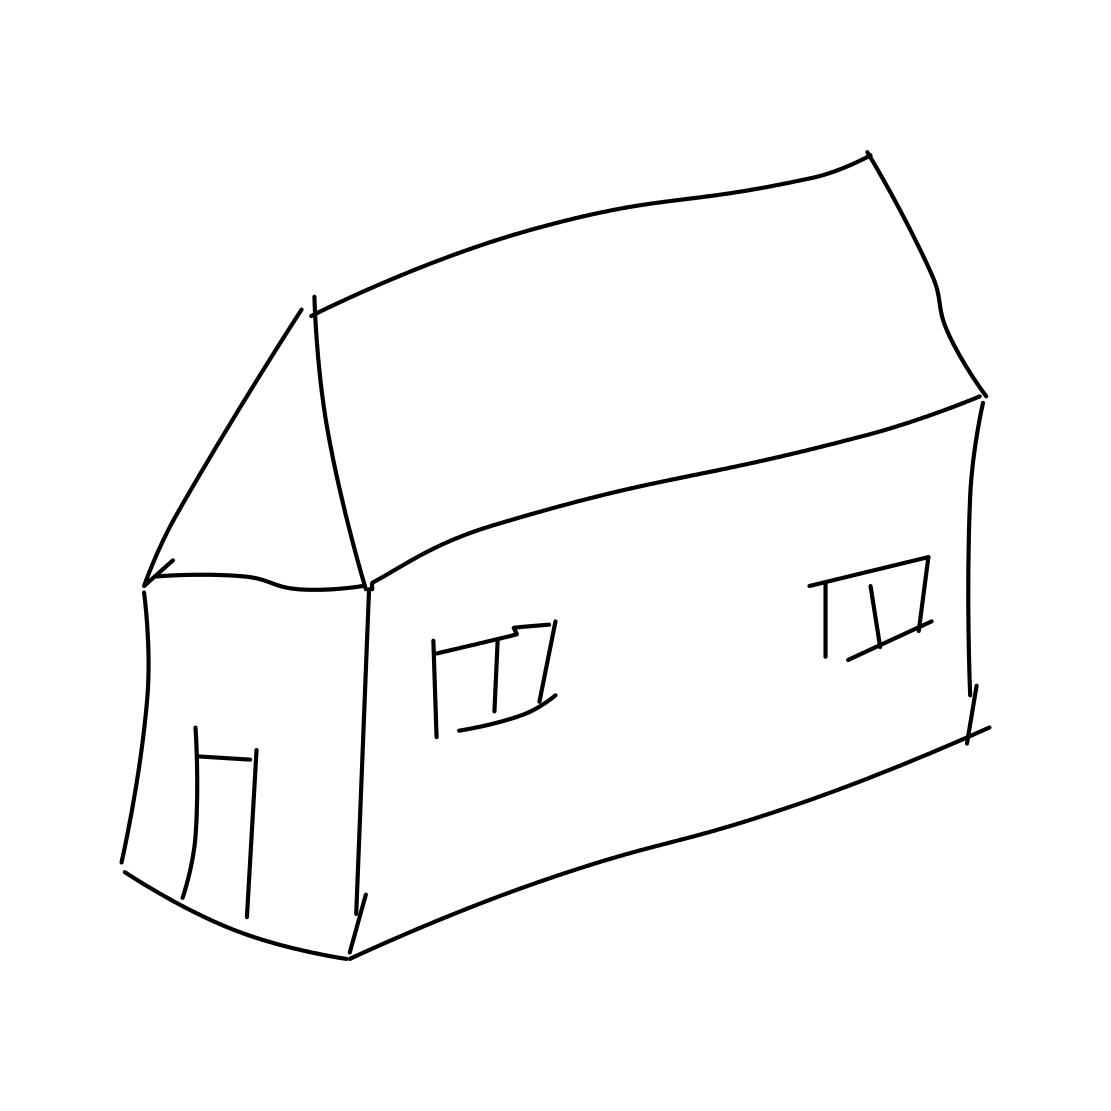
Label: barn